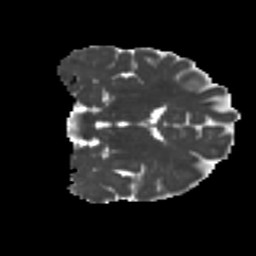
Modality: MD
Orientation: coronal
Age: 29
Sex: male
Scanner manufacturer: ge
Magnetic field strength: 3 T
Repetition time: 7.8 s
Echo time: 0.0612 s